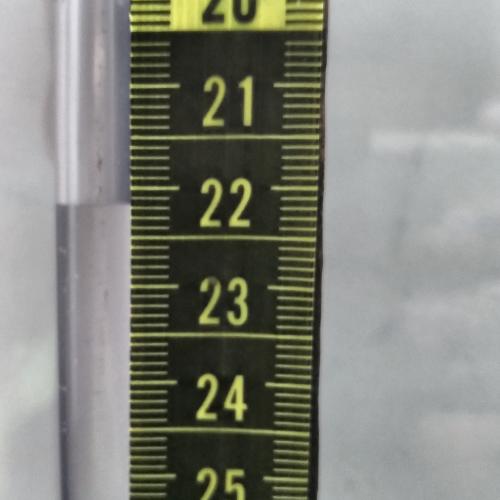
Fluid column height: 22.2 cm